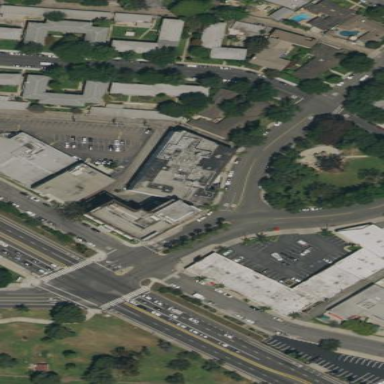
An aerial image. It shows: Retail building.